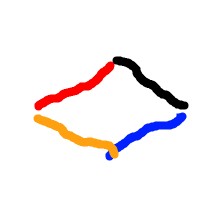
Shape: rhombus